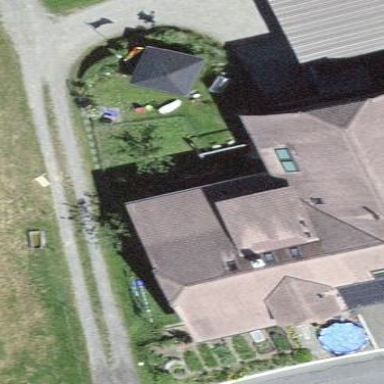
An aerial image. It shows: Residential building.